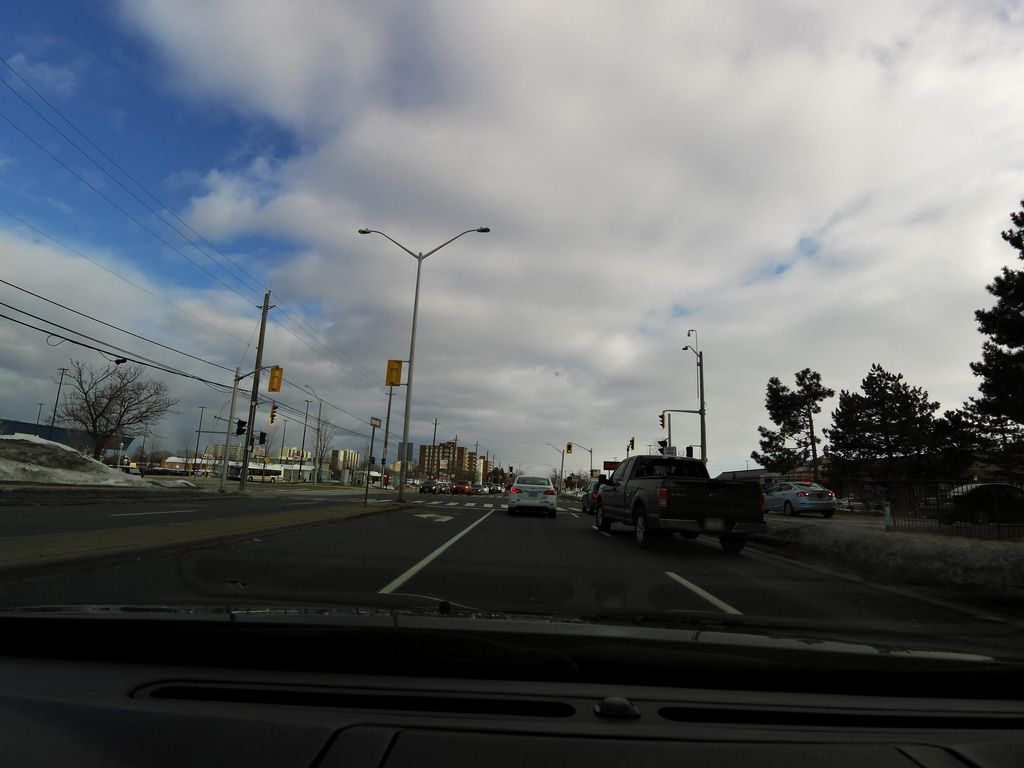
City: hamilton